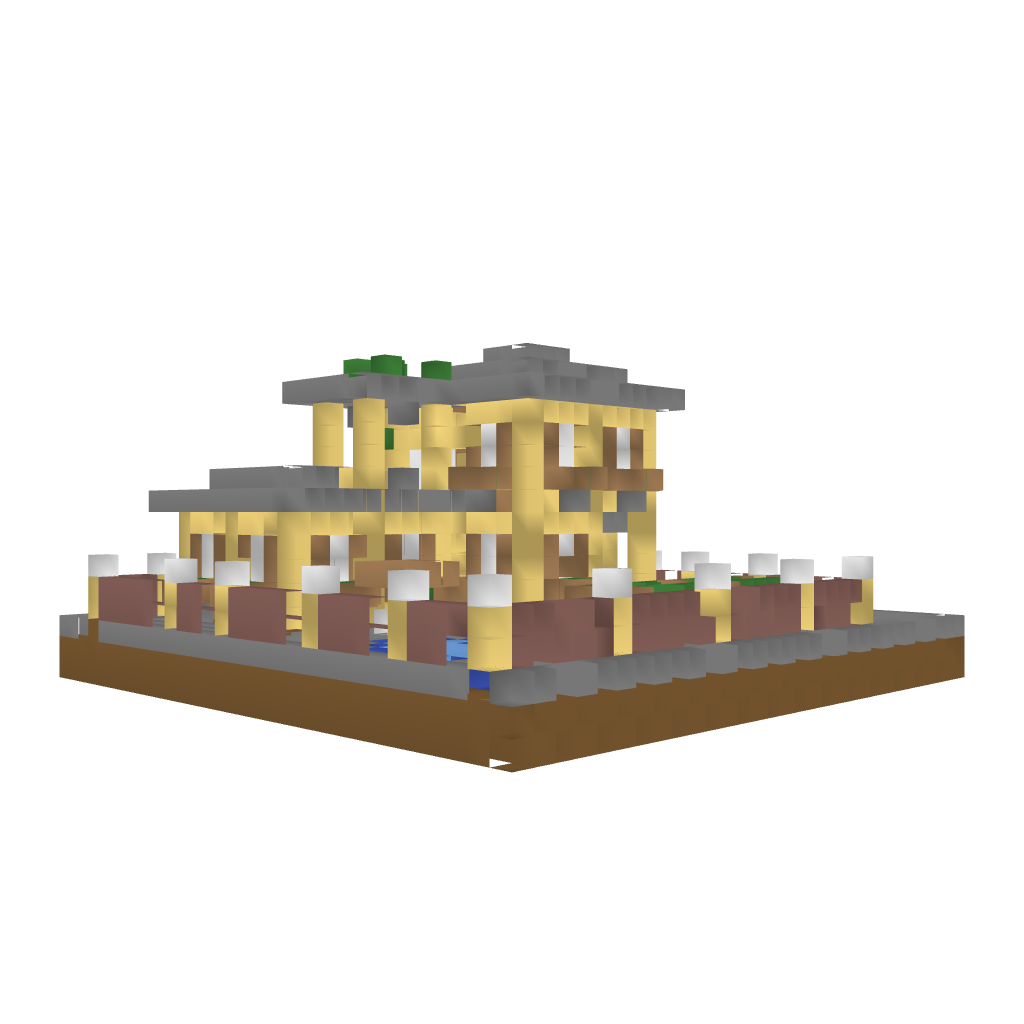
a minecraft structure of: Italian House bad low quality